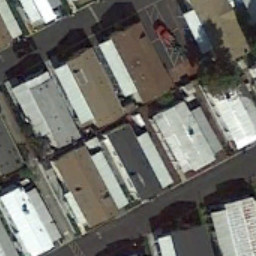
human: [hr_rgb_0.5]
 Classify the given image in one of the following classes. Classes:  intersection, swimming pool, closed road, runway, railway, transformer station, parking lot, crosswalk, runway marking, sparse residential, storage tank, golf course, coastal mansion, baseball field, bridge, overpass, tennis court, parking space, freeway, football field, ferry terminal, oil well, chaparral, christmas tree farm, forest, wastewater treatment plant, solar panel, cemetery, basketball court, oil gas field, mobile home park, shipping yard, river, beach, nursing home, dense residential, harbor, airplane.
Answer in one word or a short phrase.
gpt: mobile home park